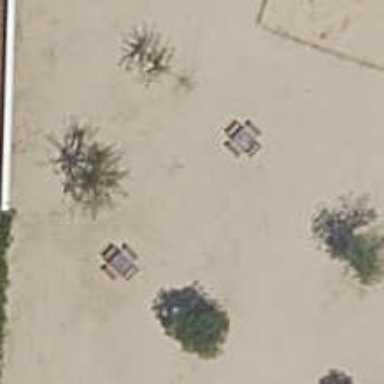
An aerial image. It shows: Picnic table located in leisure land area.